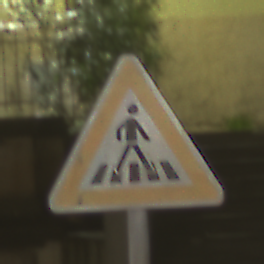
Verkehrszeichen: FussgaengerueberwegLinks
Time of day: Night
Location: Outdoor (Urban)
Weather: PartlyCloudy
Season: NotSpecified
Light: Artificial